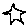
Label: star